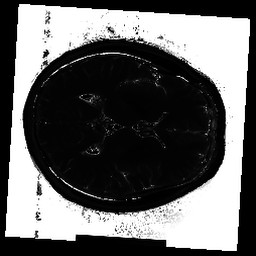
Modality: T2map
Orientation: axial
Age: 41
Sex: male
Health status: ill